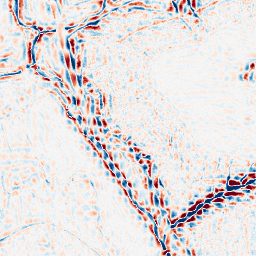
Category: wavelet
Decomposition family: wavelet_dwt
Decomposition parameters: wavelet: db4
level: 3
Upsampling method: bicubic
Upsampling parameters: scale: 8
Upsampling scale: 8